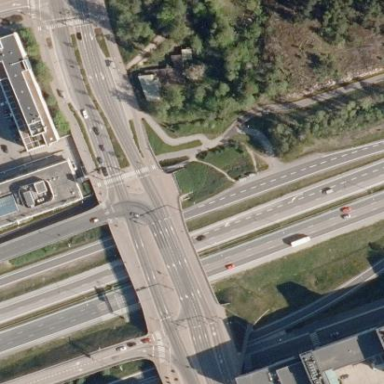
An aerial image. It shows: Bridge with beam structure.